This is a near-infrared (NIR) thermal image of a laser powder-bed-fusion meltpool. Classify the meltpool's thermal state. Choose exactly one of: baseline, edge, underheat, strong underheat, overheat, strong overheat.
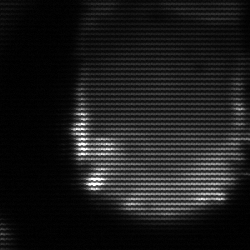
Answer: edge